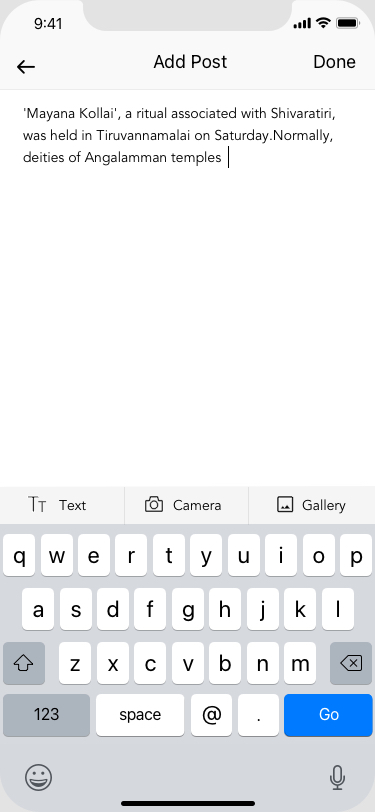
Text in this UI design:
Search
Go
.
@
space
123
m
n
b
v
c
x
z
l
k
j
h
g
f
d
s
a
p
o
i
u
y
t
r
e
w
q
Add Post
Done
'Mayana Kollai', a ritual associated with Shivaratiri, was held in Tiruvannamalai on Saturday.Normally, deities of Angalamman temples
Text
T
T
Camera
Gallery